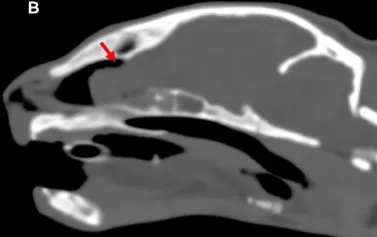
CT and MR images of the cranium and brain at diagnosis. Parasagittal. CT images showed the defect of the left cribriform plate (red arrow).
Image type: radiology (ct)